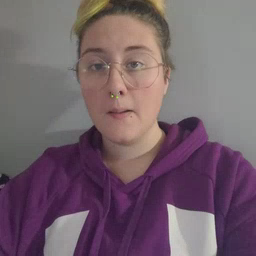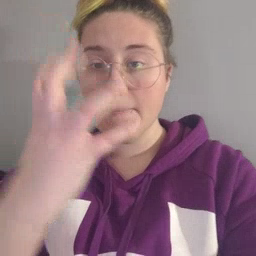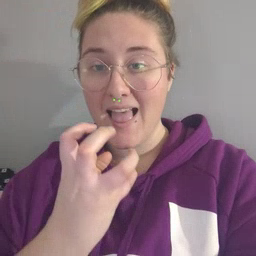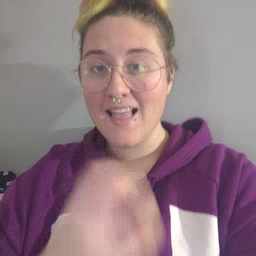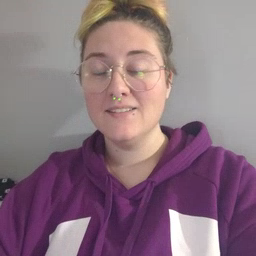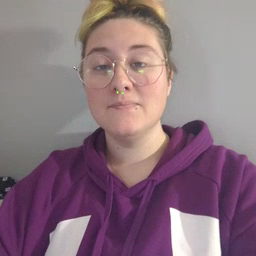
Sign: mad